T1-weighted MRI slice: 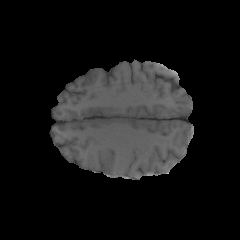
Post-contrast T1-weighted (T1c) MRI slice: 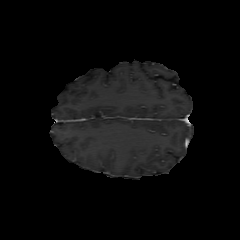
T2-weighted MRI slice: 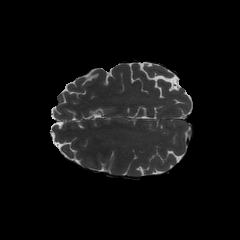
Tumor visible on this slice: no